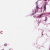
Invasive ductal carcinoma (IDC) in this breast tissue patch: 0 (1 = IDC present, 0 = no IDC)